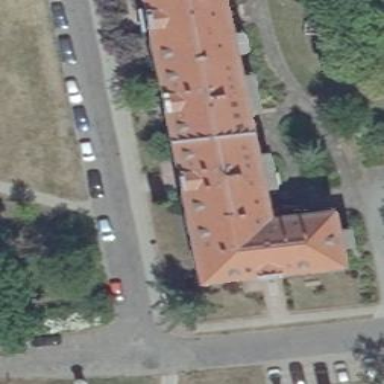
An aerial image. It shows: Apartment building with gabled roof covered in roof tiles oriented along its length.